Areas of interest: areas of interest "Science and Technology Museum"
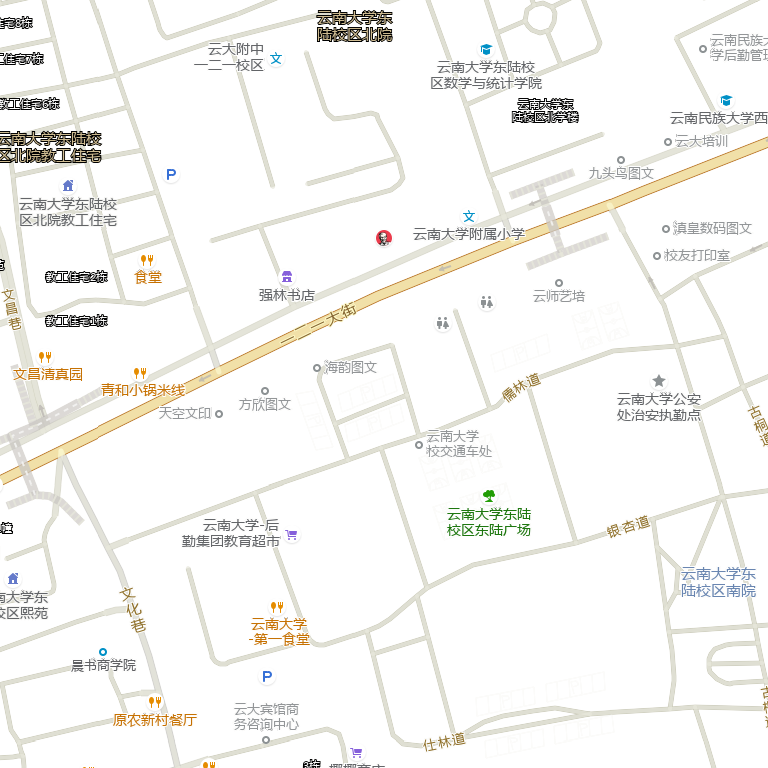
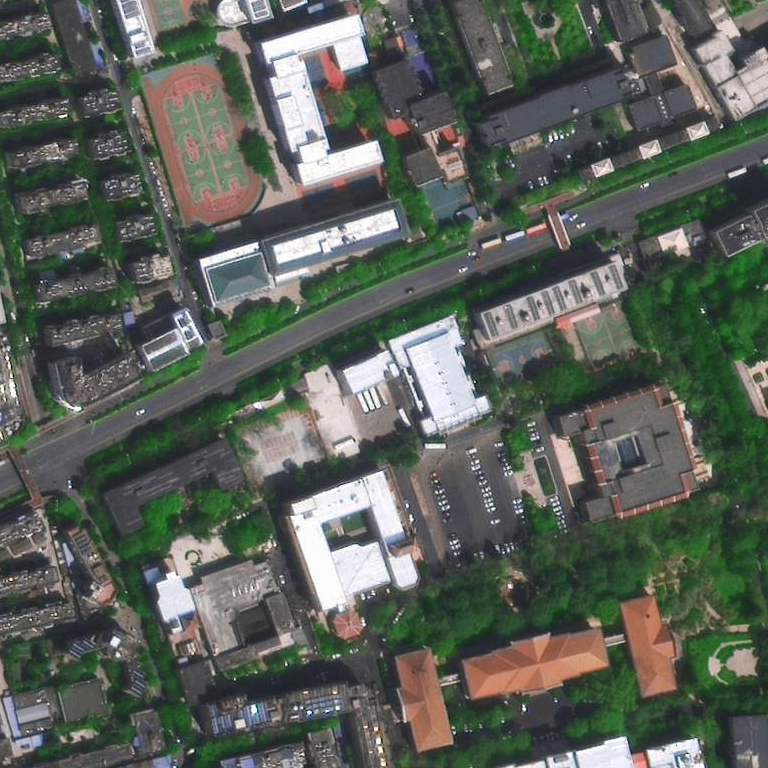